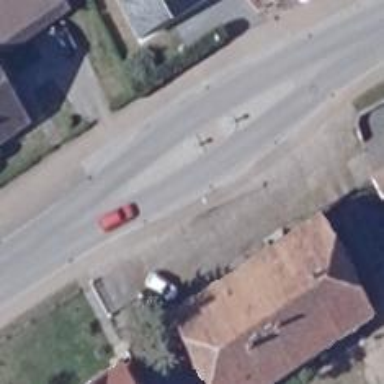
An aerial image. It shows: Asphalt road classified as primary highway.